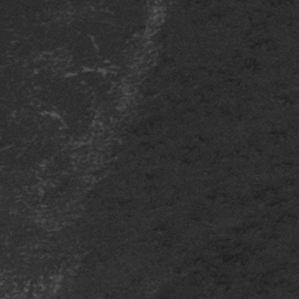
Label: frost